Aerial crown-view tile of a tropical tree (Barro Colorado Island, Panama), acquired 20250915:
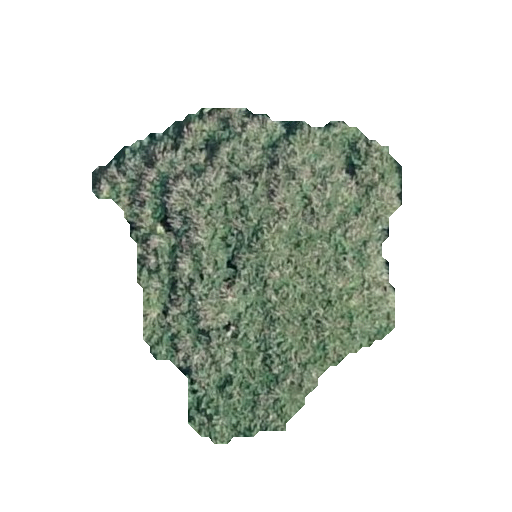
Species: Jacaranda copaia
GBIF accepted scientific name: Jacaranda copaia
Crown area: 100.577 m²